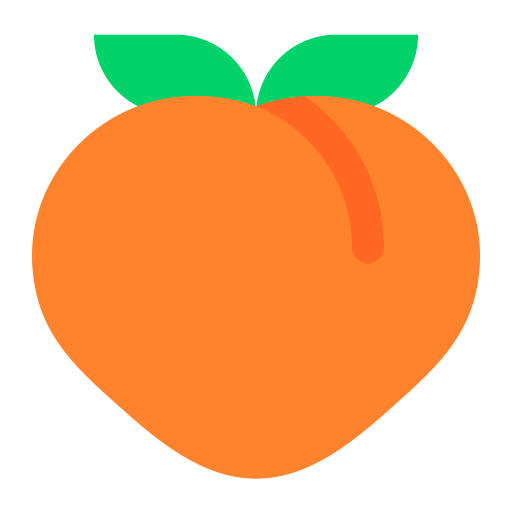
peach flat